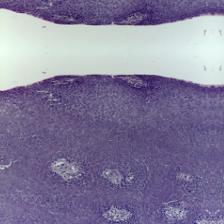
Diagnosis: OSCC